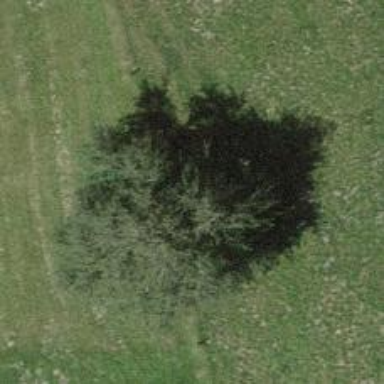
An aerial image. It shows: Beautiful tree in nature.